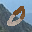
Label: 0